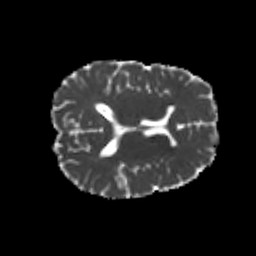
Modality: MD
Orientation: axial
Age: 22
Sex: male
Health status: healthy
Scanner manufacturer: philips
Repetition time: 7.387 s
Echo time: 0.08599 s